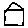
Label: house